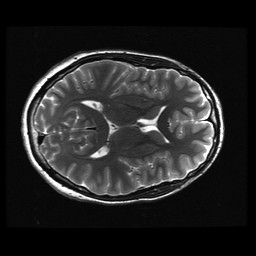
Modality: T2w
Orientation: axial
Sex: male
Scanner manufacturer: ge
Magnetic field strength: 3 T
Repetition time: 5 s
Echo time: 0.1015 s